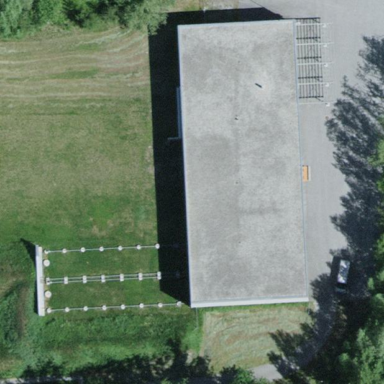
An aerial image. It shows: Building used for shooting sports.